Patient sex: M
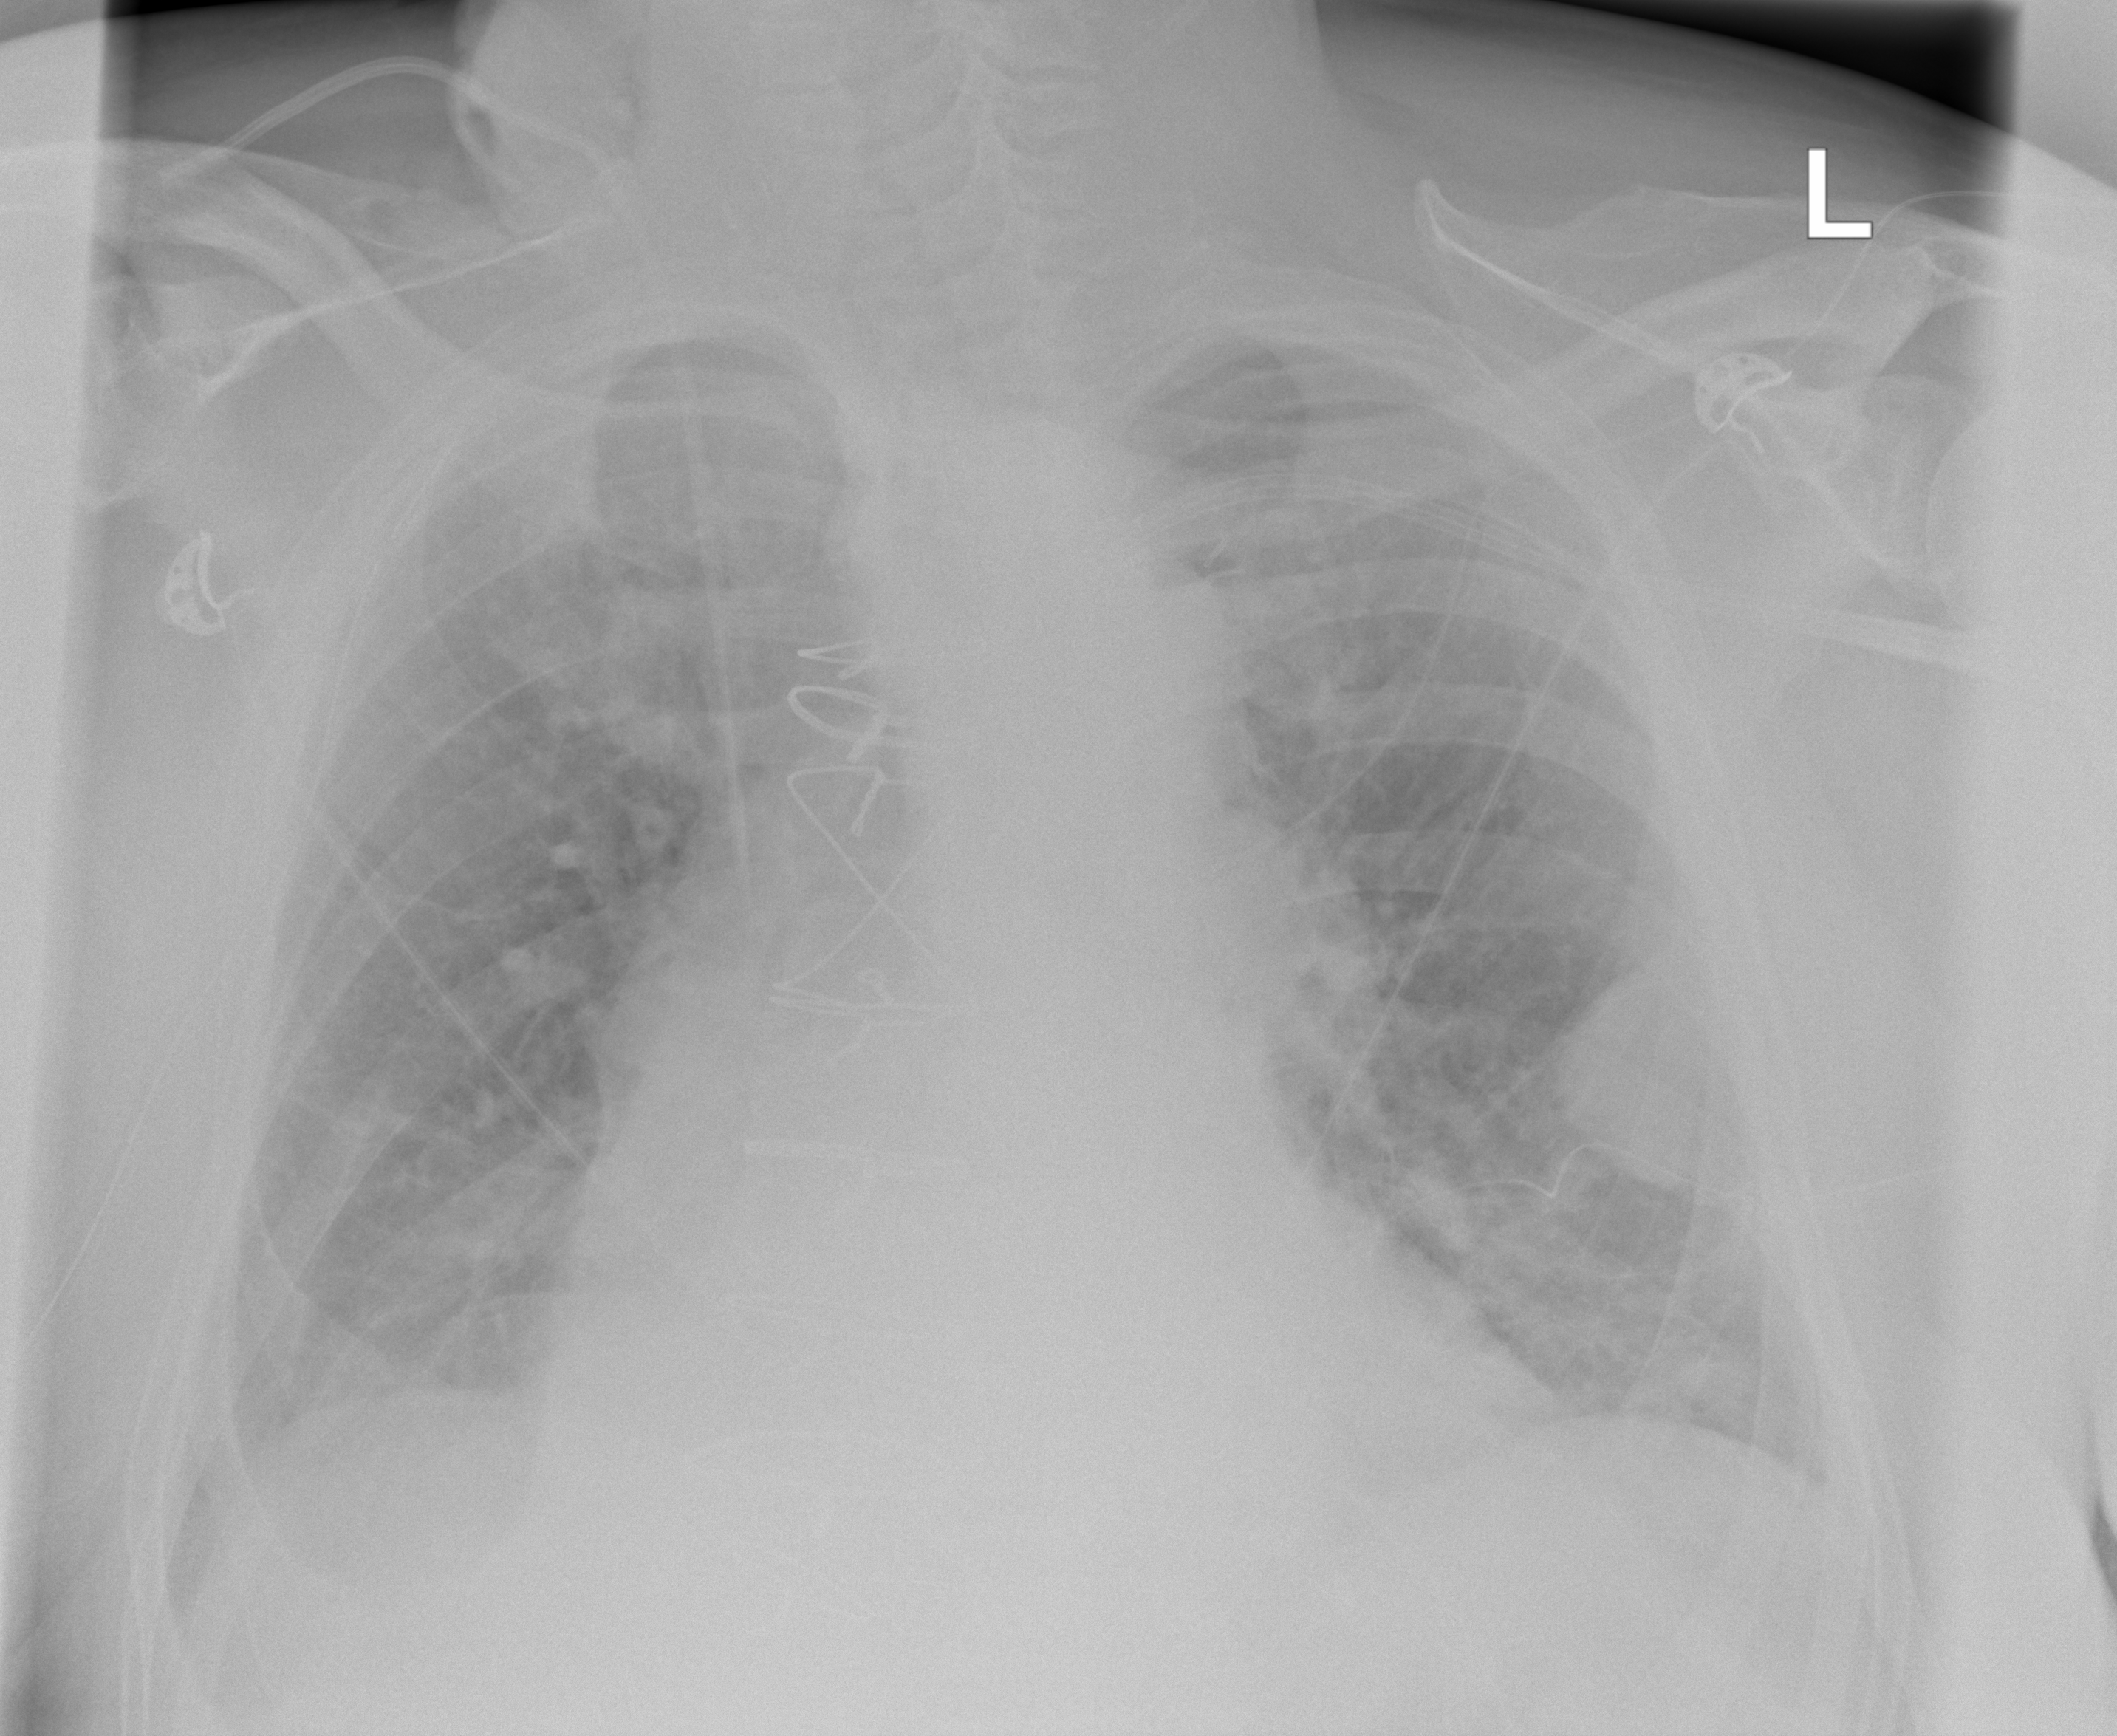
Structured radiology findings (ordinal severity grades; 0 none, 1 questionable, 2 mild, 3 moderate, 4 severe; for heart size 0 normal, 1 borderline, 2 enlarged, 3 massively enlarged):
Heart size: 2
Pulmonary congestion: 2
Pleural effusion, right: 2
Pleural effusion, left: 2
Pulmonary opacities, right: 2
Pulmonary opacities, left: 2
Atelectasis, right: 2
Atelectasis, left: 2